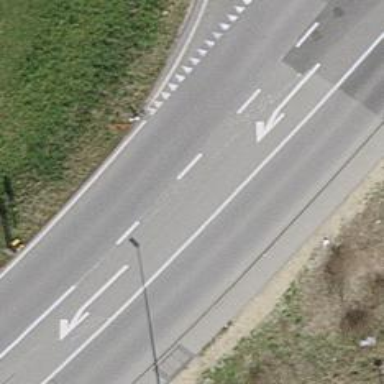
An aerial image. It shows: Secondary road with asphalt surface.